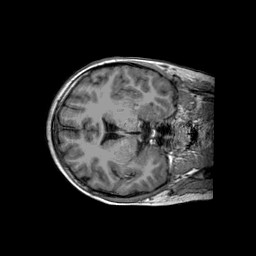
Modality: T1w
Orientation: axial
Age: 10
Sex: male
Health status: ill